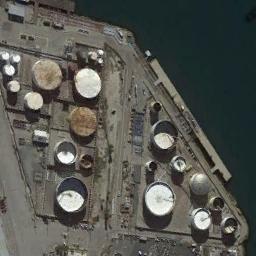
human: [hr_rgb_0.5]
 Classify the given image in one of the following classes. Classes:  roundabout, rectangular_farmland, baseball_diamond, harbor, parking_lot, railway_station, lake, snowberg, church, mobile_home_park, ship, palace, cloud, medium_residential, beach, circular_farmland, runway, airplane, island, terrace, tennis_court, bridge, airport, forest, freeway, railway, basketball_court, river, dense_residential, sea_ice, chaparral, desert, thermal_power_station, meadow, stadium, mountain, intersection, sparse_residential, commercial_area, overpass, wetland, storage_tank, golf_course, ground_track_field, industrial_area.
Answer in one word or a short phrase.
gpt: storage_tank